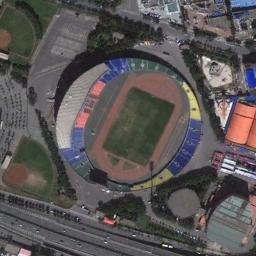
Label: stadium